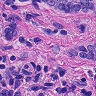
Metastatic tissue present: yes